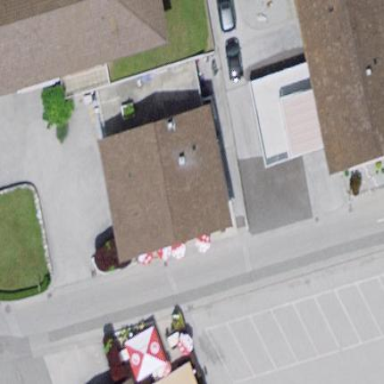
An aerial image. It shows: Restaurant building.